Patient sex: M
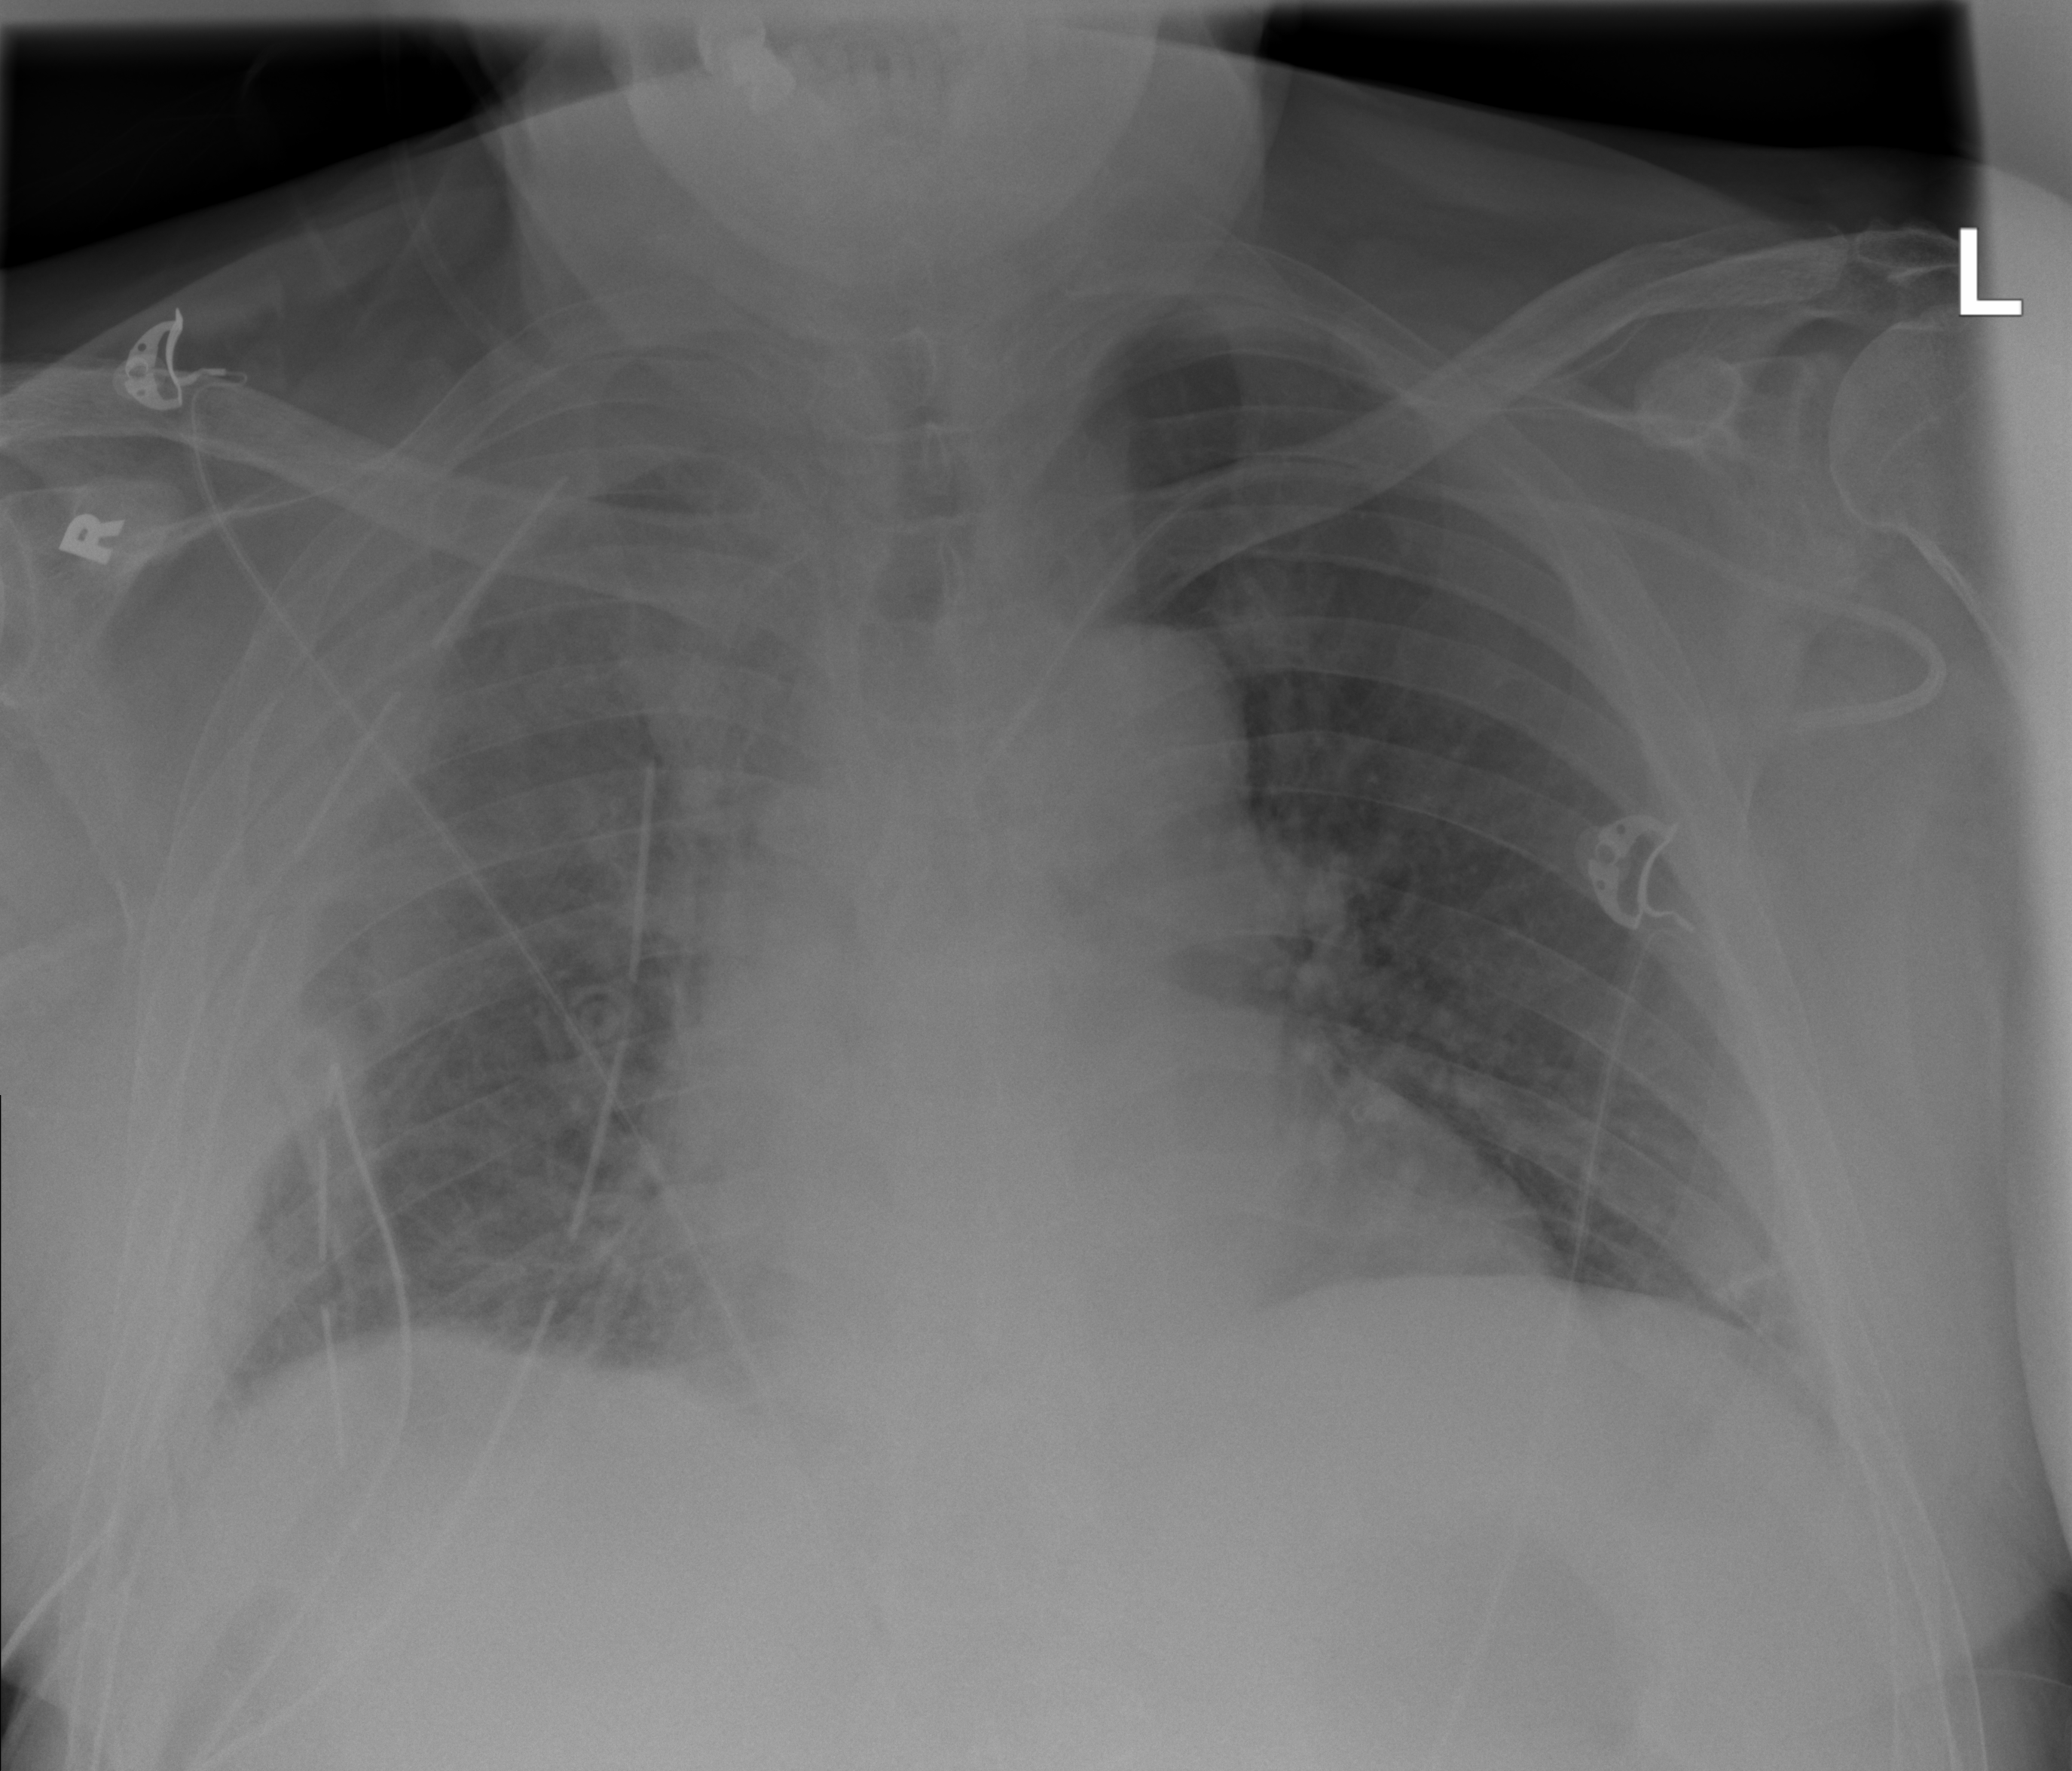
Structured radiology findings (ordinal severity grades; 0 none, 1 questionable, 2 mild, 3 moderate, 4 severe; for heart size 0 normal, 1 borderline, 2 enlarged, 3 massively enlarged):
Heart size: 1
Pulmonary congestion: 2
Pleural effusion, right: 3
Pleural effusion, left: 2
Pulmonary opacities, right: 2
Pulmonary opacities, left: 0
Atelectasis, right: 2
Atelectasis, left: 2